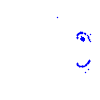
Particle: pion